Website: bh-photo
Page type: billing-address
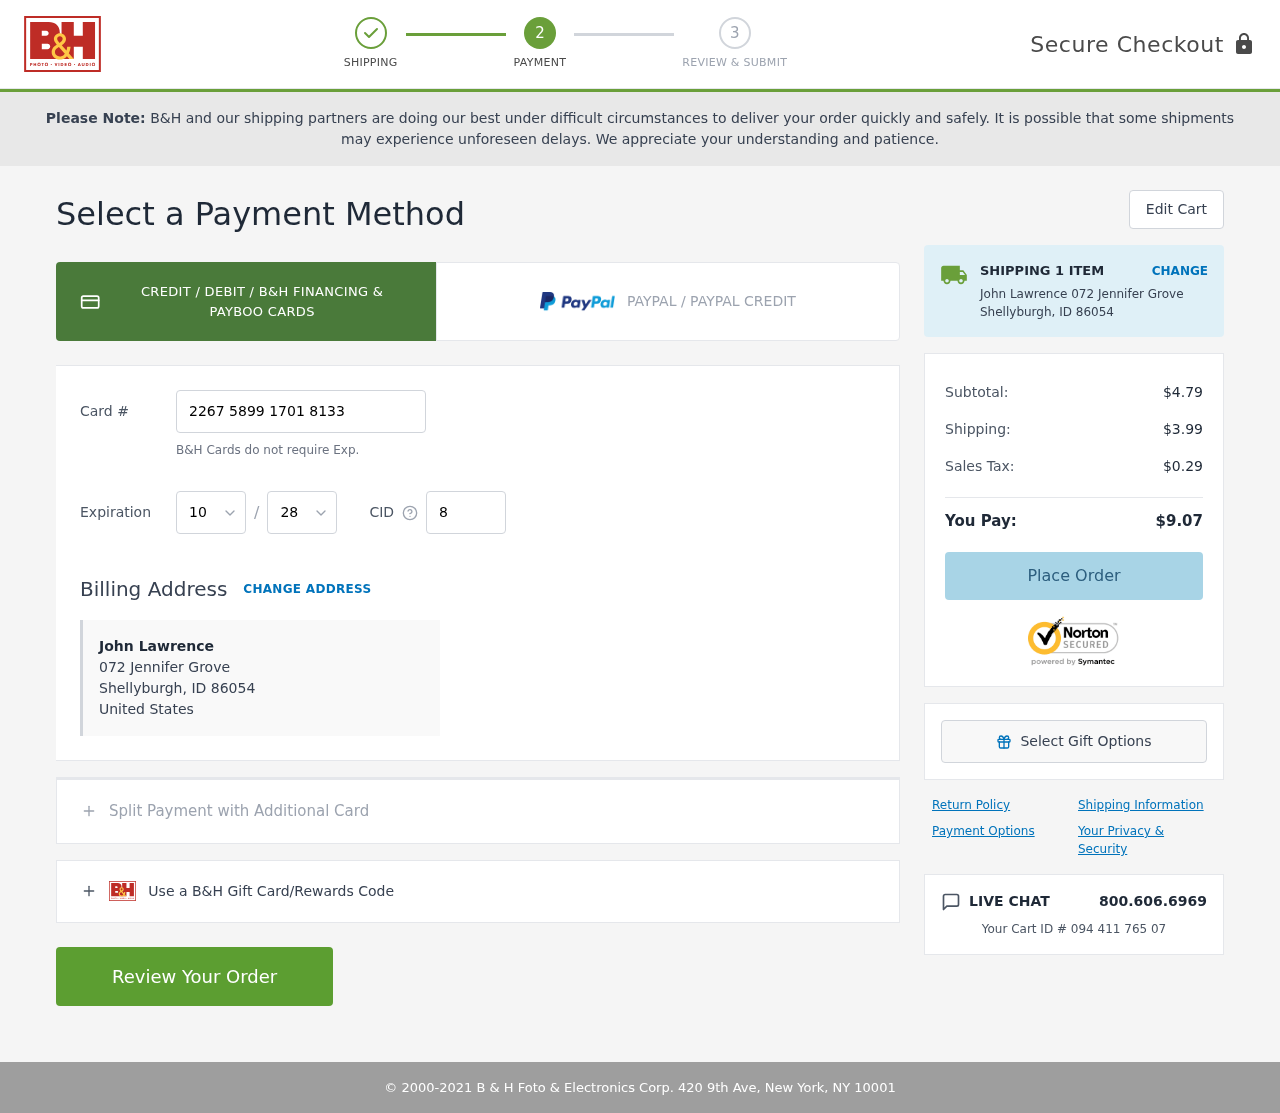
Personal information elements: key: PII_CARD_CVV
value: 889
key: PII_CARD_EXPIRY_MONTH
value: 10
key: PII_CARD_EXPIRY_YEAR
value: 28
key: PII_CARD_NUMBER
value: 2267 5899 1701 8133
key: PII_CITY
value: Shellyburgh
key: PII_COUNTRY
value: United States
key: PII_FULLNAME
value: John Lawrence
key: PII_POSTCODE
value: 86054
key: PII_STATE_ABBR
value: ID
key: PII_STREET
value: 072 Jennifer Grove
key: PII_FULLNAME2
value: John Lawrence
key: PII_CITY_STATE
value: Shellyburgh, ID
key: PII_POSTCODE_FULL
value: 86054
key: PII_POSTCODE_NUMERIC
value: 86054
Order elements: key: ORDER_NUM_ITEMS
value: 1
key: ORDER_SUBTOTAL
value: $4.79
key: ORDER_SHIPPING_COST
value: $3.99
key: ORDER_TAX
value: $0.29
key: ORDER_TOTAL
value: $9.07
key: ORDER_ID
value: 094 411 765 07